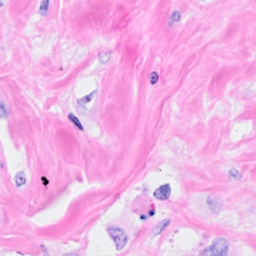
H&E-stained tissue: Breast